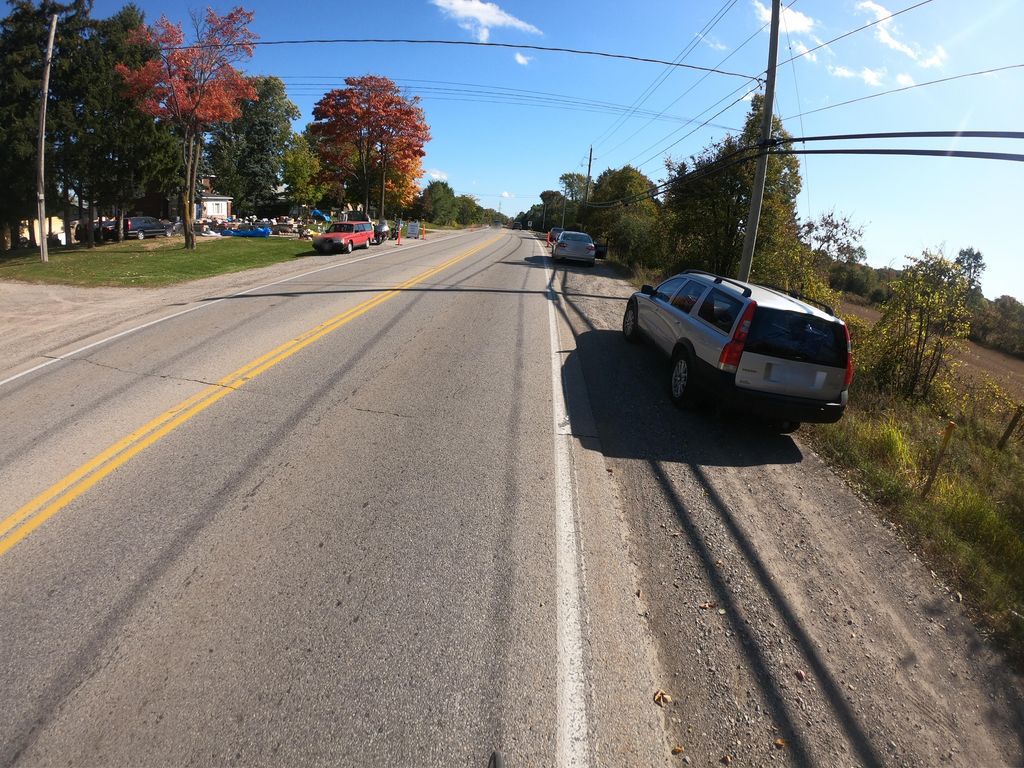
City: kitchener-waterloo